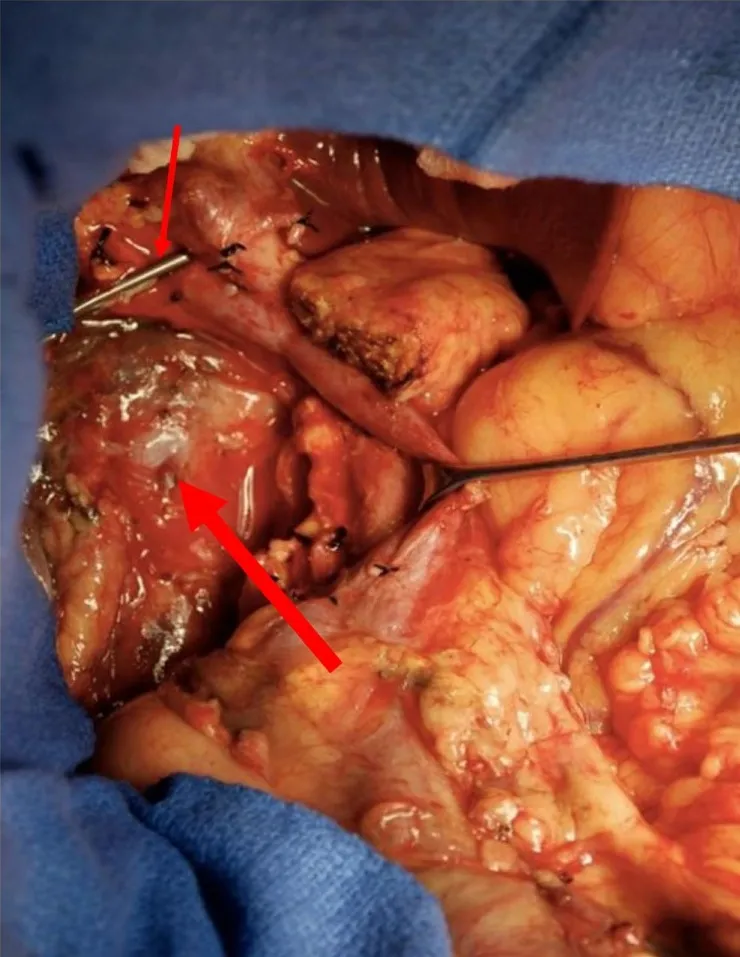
Surgical field at the time of pylorus-preserving pancreaticoduodenectomy in region of the uncinate margin at the superior mesenteric vein (thin arrow), superior mesenteric artery, and inferior vena cava were intraoperative low-kV radiation therapy was administered in retroperitoneal space (thick arrow).
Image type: medical_photograph (other_medical_photograph)